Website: home-depot
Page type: payment
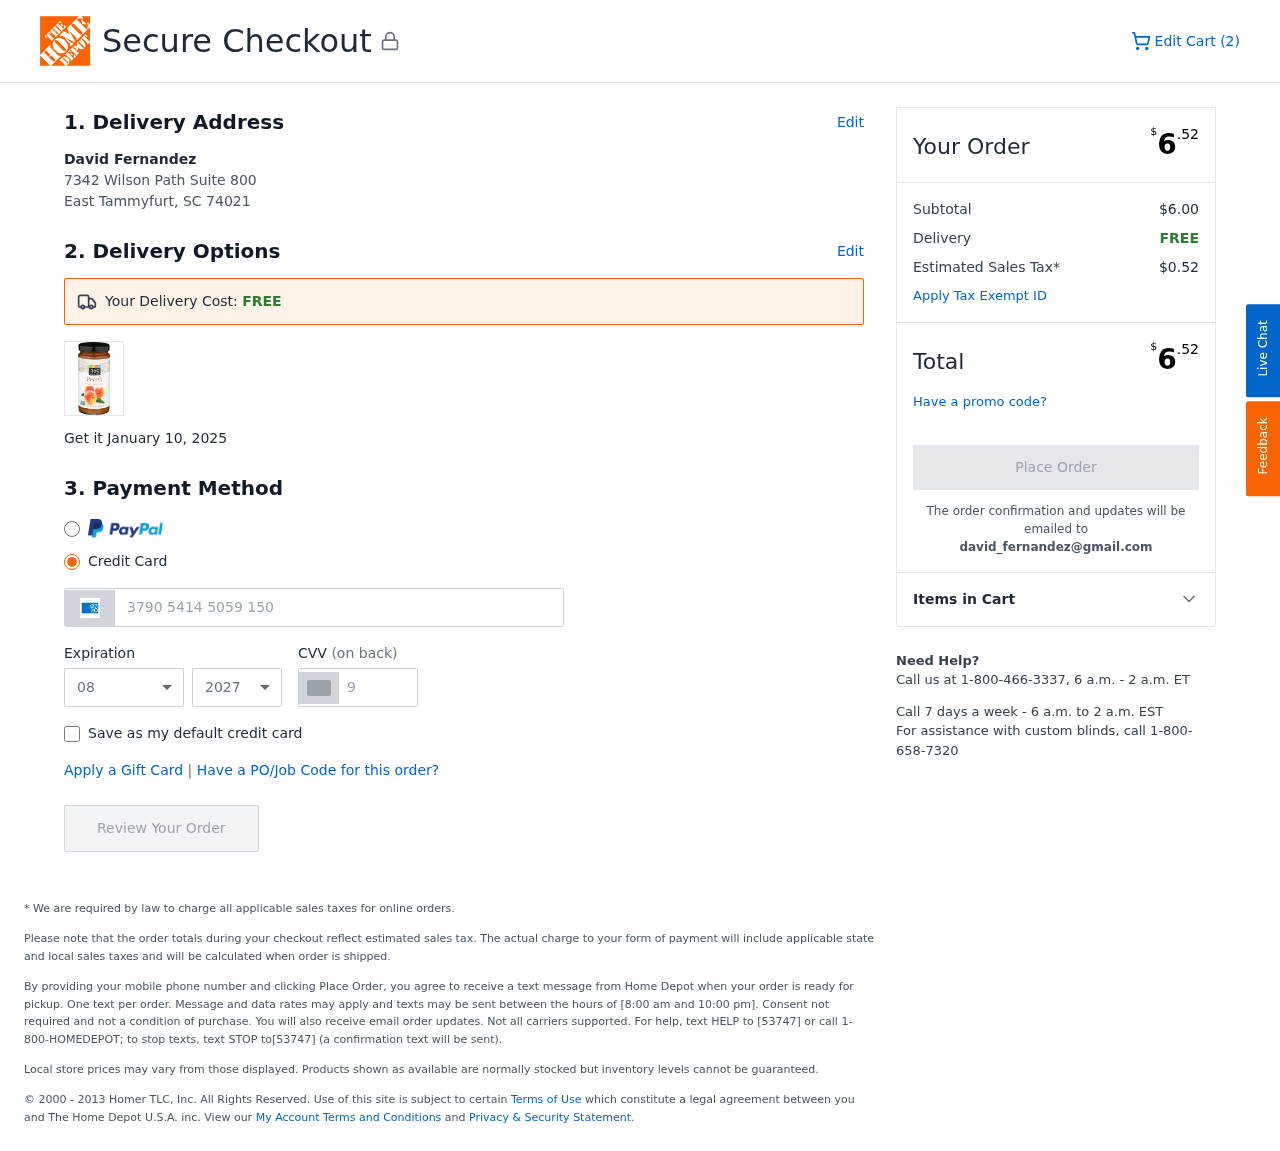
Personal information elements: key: PII_CARD_CVV
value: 9922
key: PII_CARD_EXPIRY_MONTH
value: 08
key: PII_CARD_EXPIRY_YEAR
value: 27
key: PII_CARD_NUMBER
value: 3790 5414 5059 150
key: PII_CITY_STATE_ZIP
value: East Tammyfurt, SC 74021
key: PII_EMAIL
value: david_fernandez@gmail.com
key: PII_FULLNAME
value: David Fernandez
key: PII_STREET
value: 7342 Wilson Path Suite 800
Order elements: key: ORDER_NUM_ITEMS
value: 2
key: ORDER_DELIVERY_DATE
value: January 10, 2025
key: ORDER_TOTAL
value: $6.52
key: ORDER_SUBTOTAL
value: $6.00
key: ORDER_SHIPPING_COST
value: FREE
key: ORDER_TAX
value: $0.52